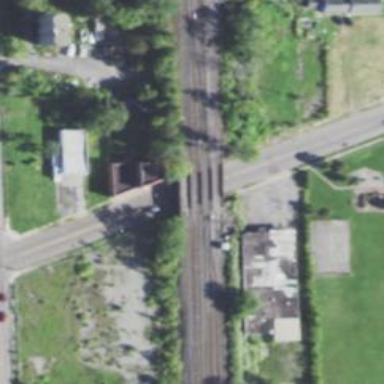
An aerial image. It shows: Railway line running on embankment.